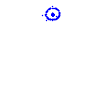
Particle: proton